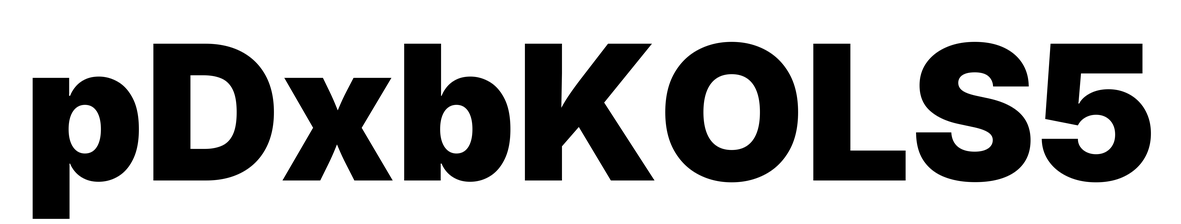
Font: Inter_Black